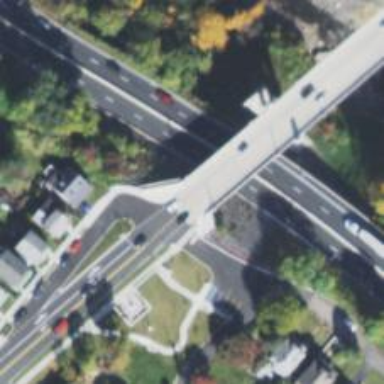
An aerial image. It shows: Primary highway on asphalt bridge.